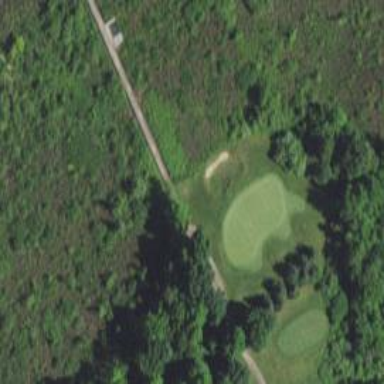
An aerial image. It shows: Golf hole.